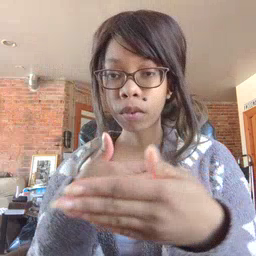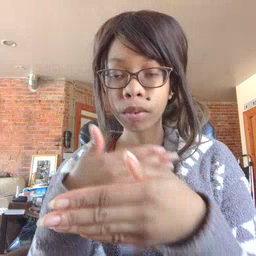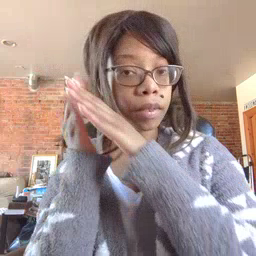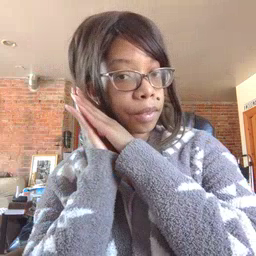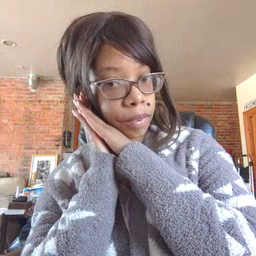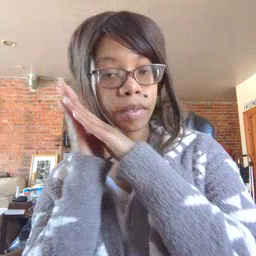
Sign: bedroom